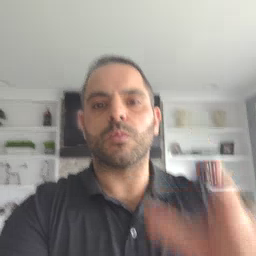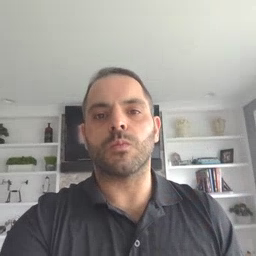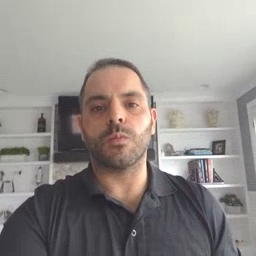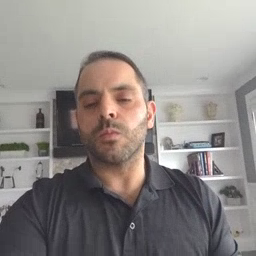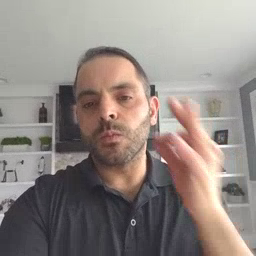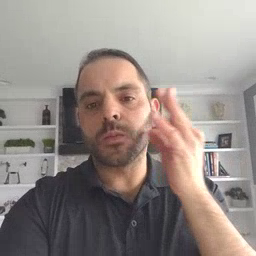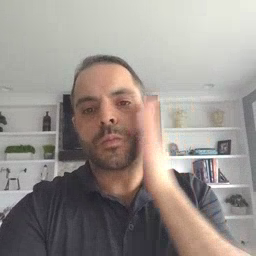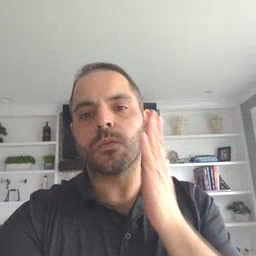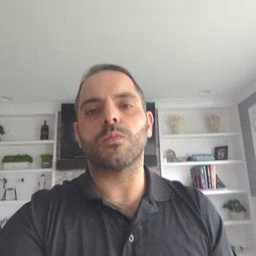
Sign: bee